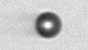
Label: bead